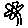
Label: flower